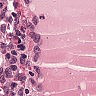
Metastatic tissue present: no